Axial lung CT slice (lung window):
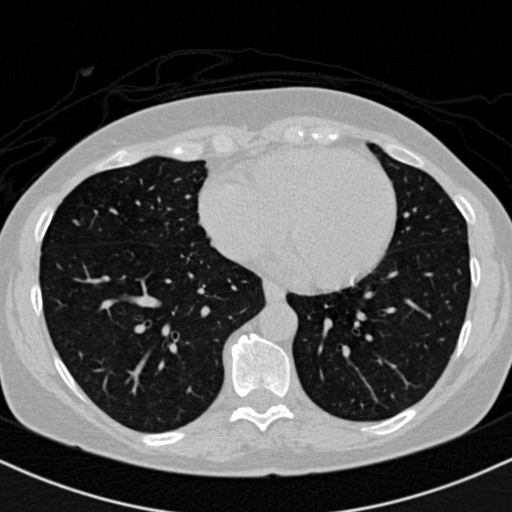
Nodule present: no